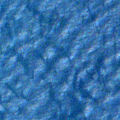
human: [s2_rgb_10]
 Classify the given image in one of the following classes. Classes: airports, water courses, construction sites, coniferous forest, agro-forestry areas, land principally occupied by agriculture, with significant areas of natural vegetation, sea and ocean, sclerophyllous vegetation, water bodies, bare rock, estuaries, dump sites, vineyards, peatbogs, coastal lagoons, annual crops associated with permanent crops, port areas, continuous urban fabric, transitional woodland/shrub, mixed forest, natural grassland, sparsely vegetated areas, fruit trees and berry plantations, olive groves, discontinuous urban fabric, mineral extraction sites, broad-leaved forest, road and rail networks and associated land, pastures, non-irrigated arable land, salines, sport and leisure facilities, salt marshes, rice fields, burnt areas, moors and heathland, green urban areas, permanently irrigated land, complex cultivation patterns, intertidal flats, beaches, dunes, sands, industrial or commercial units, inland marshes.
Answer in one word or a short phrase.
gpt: sea and ocean